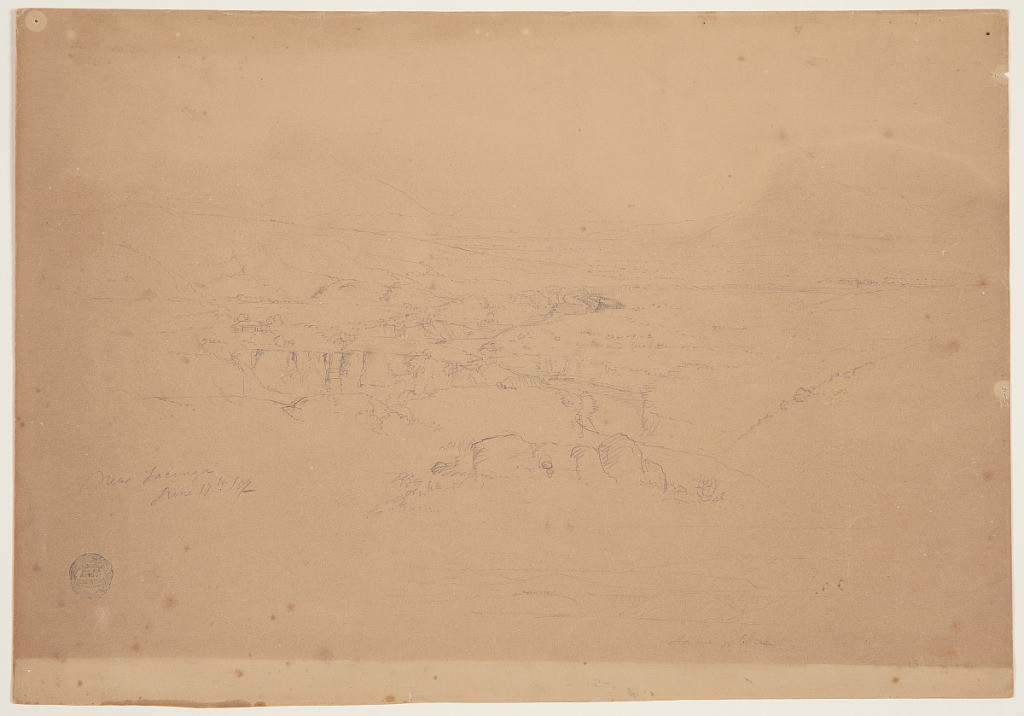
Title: Landscape near Latacunga, Ecuador
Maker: Frederic Edwin Church, American, 1826–1900
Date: June 17, 1857
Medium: Graphite on tan wove paper
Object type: Drawing
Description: Landscape sketch showing view of the terrain near the town now called Latacunga, Ecuador. Rocks and grass comprise foreground. In middle distance, a wide mountain valley stretches across the composition, with a deeply cut river bed stretching toward a mountainous background. House visible atop bluff at left. Town or village visible in background at right. Flat plain extends into distance, where it meets hills and mountains. View of same seen, though partially rendered, visible below along lower margin.